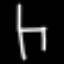
Label: chair